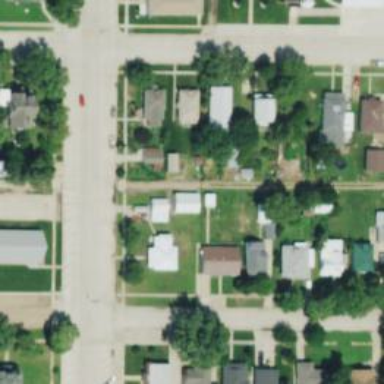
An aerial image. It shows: Alley classified as service road.